Brain MRI, t1w sequence, axial 2D slice.
Patient: age 43, sex M, weight 95 kg, height 1.95 m
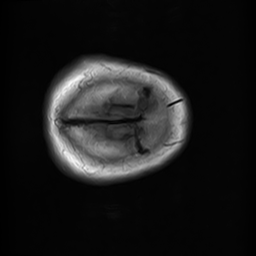